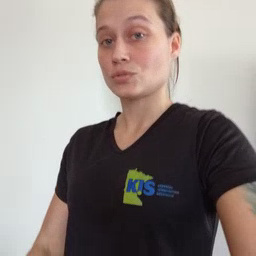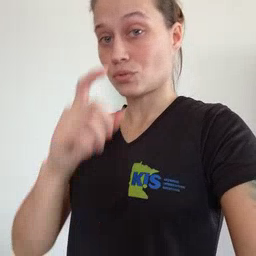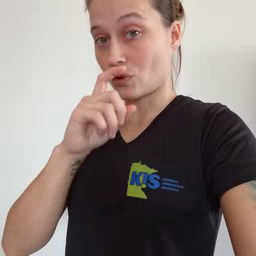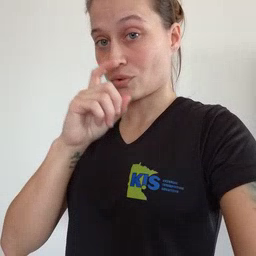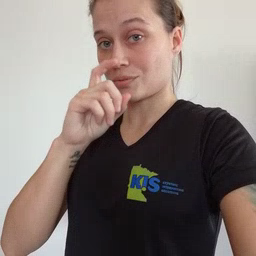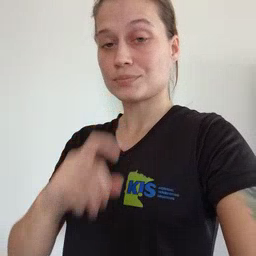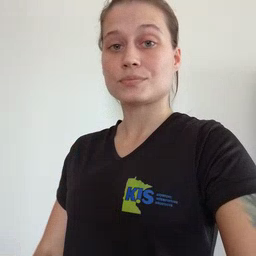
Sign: doll